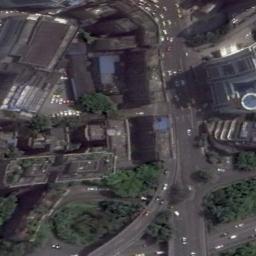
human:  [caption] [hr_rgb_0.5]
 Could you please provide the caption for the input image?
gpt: The commercial area is near the road with many cars .

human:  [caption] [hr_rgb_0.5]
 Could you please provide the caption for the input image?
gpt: A commercial area with some buildings is surrounded by some roads .

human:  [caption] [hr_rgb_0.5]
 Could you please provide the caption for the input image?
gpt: The buildings are very dense, There are many houses .

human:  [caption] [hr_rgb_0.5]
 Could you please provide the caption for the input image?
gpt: In a business district there are several tall buildings of different shapes and several roads with many cars and many trees .

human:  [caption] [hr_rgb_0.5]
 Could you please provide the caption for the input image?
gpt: There are some green trees beside the roads on a commercial area .